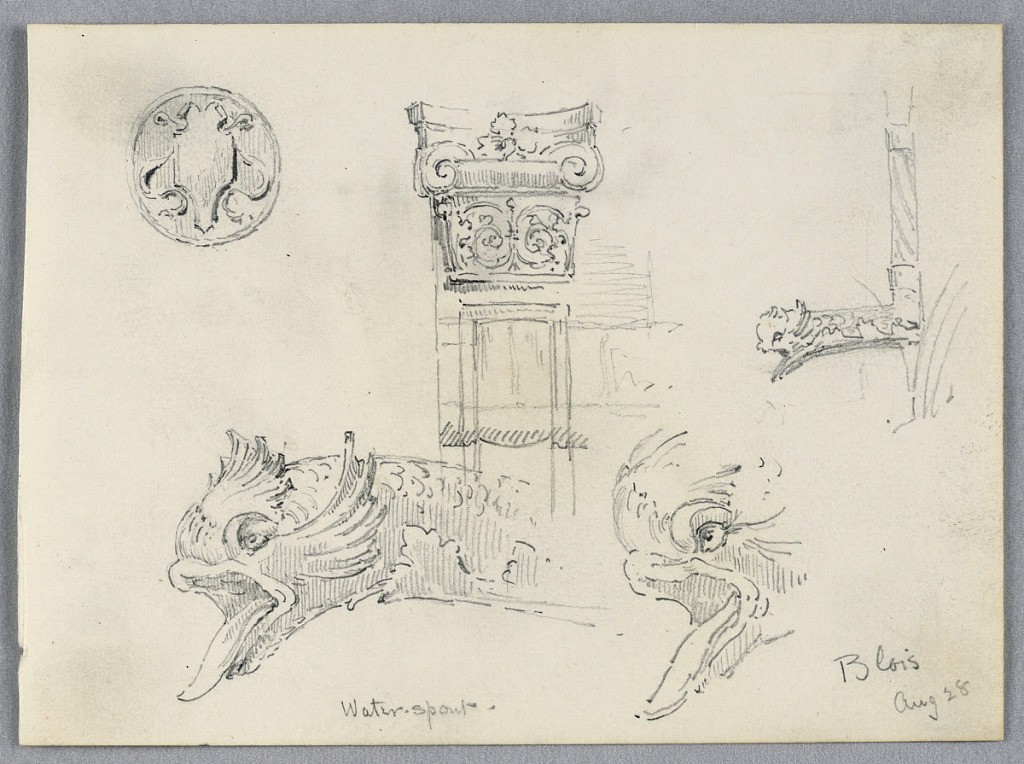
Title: Architectural Details at Blois
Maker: Arnold William Brunner, American, 1857–1925
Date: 1883
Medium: Graphite on paper
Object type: Drawing
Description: Three sketches of water spout in the shape of a fish with its mouth open, tongue sticking out. Center, a capital. Upper right, a medallion.